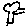
Label: tree